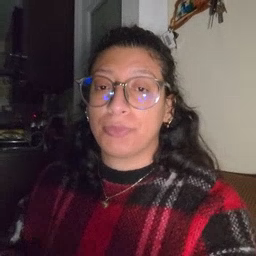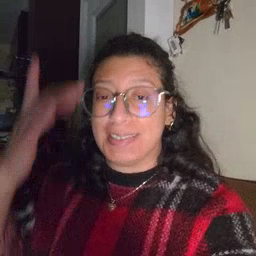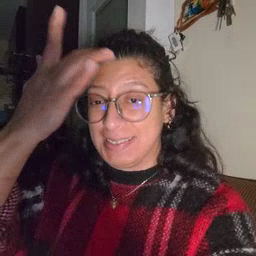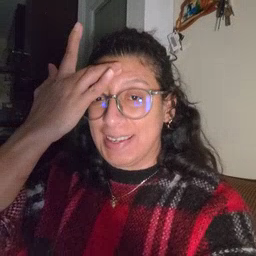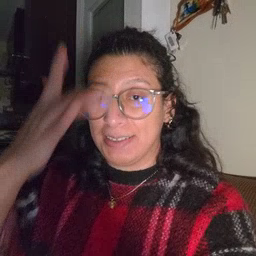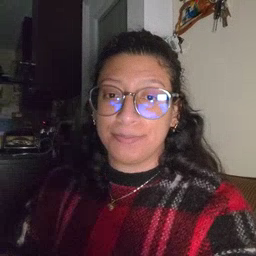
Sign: sick